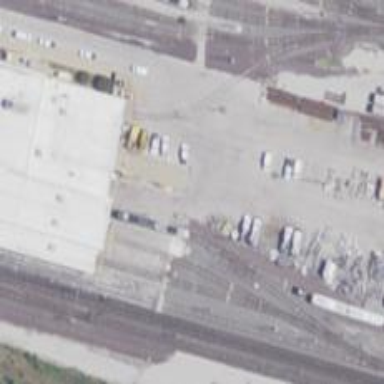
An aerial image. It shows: Light rail yard with electrified contact lines.